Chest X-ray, PA view. Patient: 50 years old, sex M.
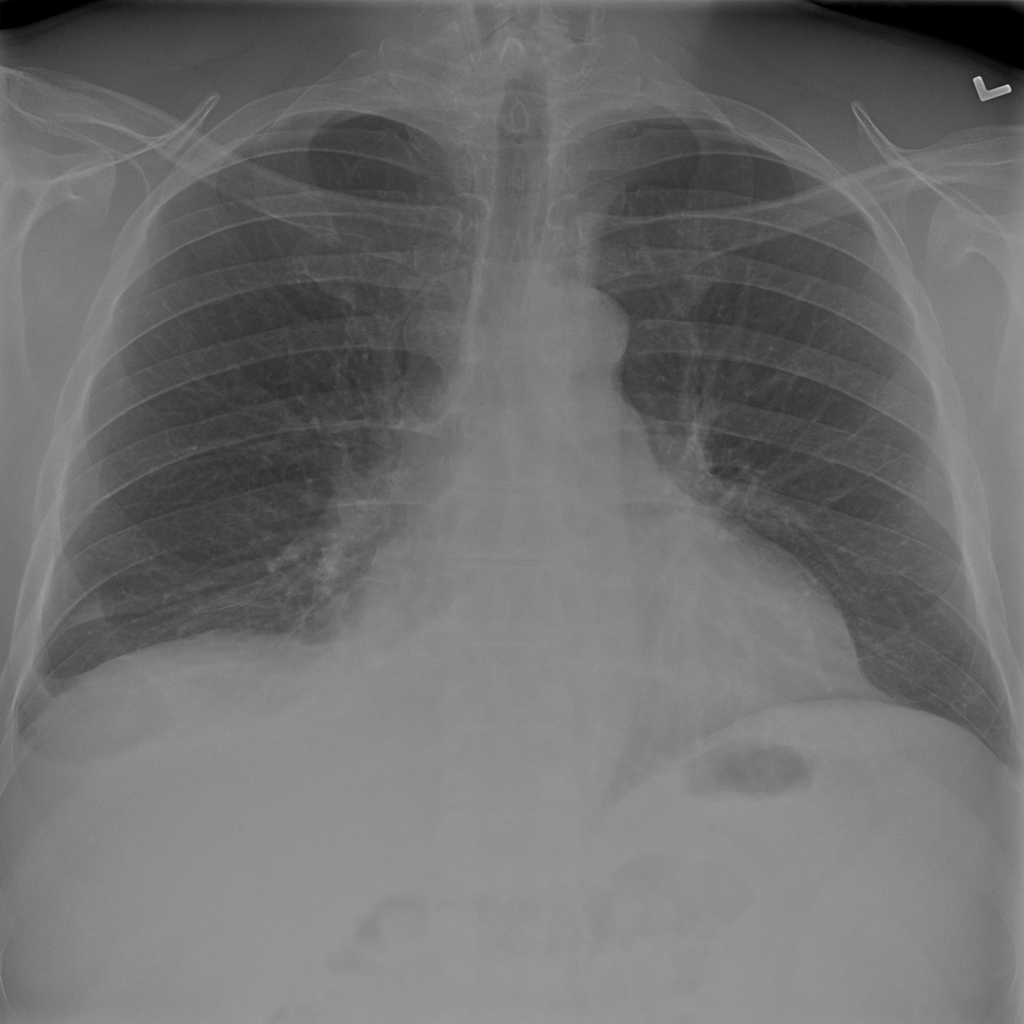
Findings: No Finding